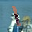
Label: 1